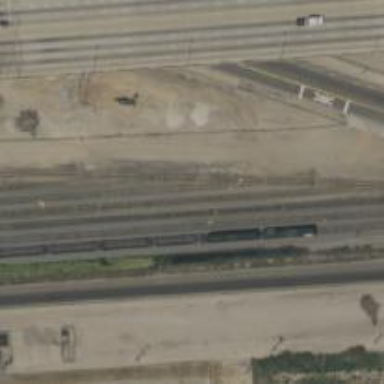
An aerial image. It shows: Railway yard in service.